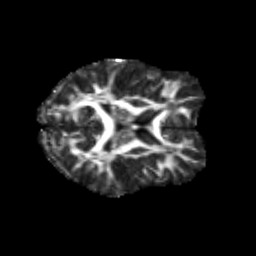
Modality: FA
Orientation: axial
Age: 25
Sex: female
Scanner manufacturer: siemens
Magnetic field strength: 3 T
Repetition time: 3.5 s
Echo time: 0.125 s